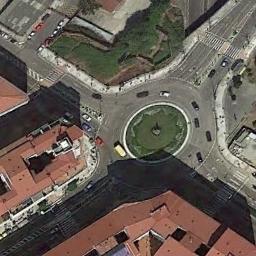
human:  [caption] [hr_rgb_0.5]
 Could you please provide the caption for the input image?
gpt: There are several buildings of different shapes and sizes beside the roundabout .

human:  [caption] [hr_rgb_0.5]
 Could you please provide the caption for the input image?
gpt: The roundabout connects four roads and some orange buildings are next to the roundabout .

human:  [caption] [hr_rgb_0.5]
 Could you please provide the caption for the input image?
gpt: The roundabout is next to buildings and trees .

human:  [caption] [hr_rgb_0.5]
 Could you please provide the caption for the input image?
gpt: There are many bifurcation roads with many moving and waiting vehicles, And many neatly arranged tall buildings and some trees around the roundabout .

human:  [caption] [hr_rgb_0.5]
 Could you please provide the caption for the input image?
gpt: There are some brown buildings beside the roundabout .